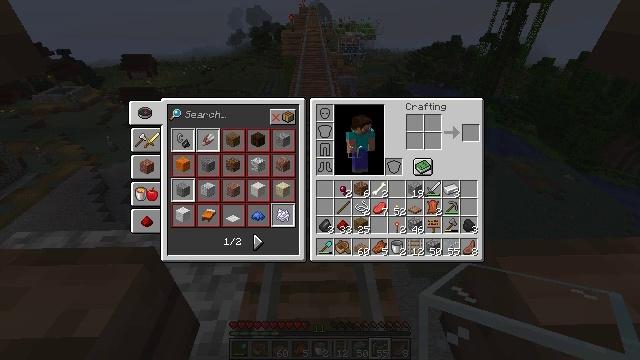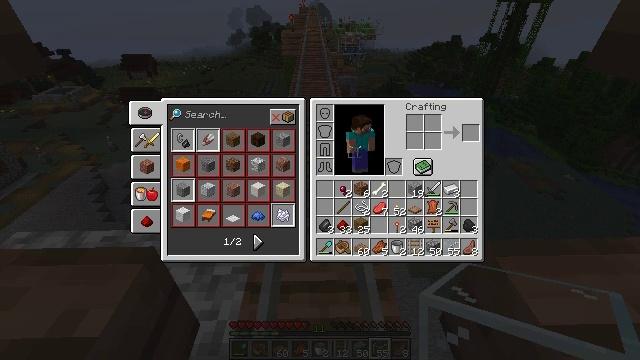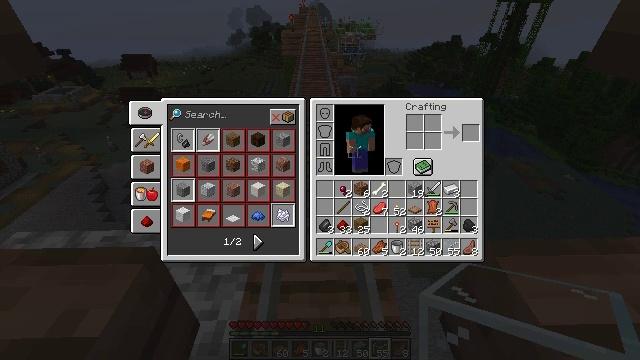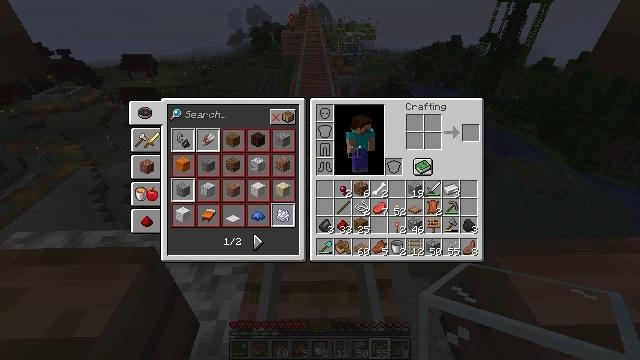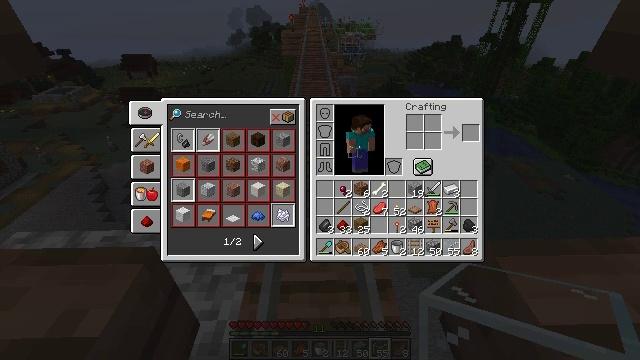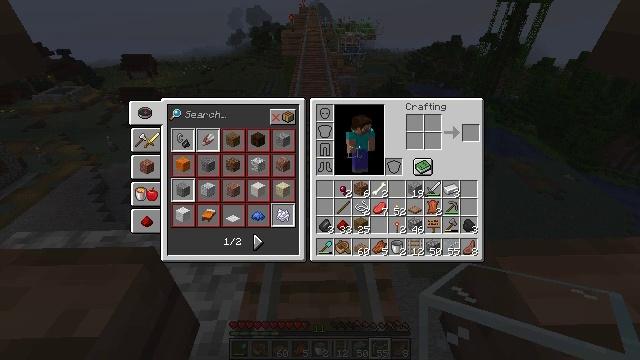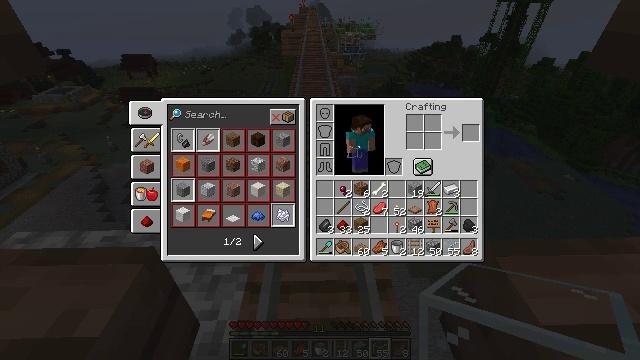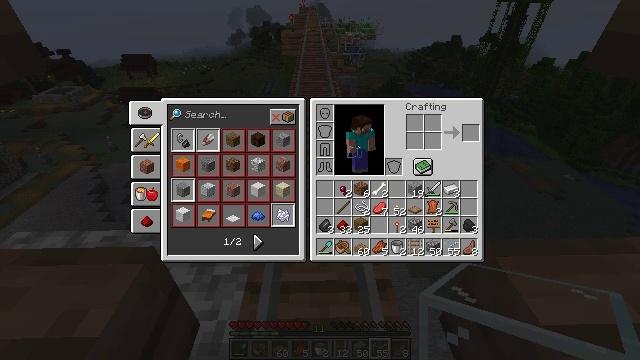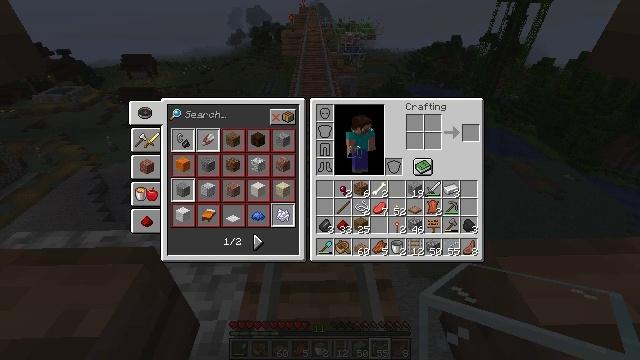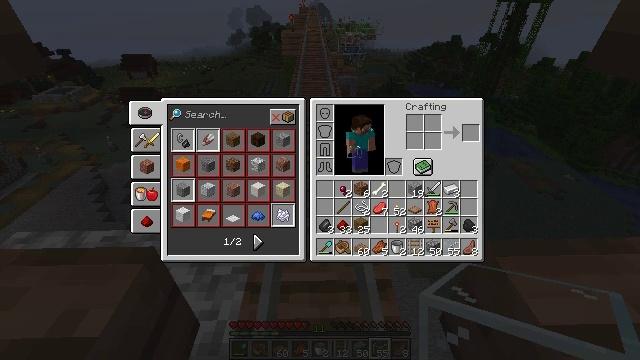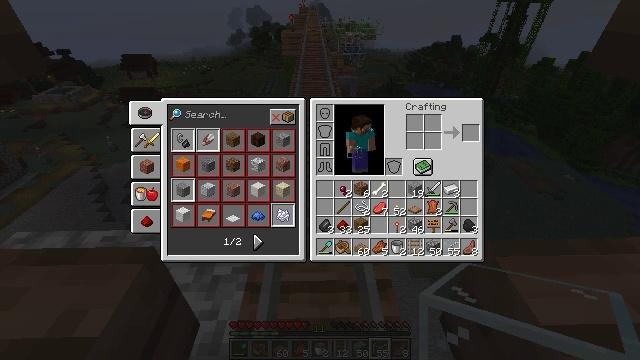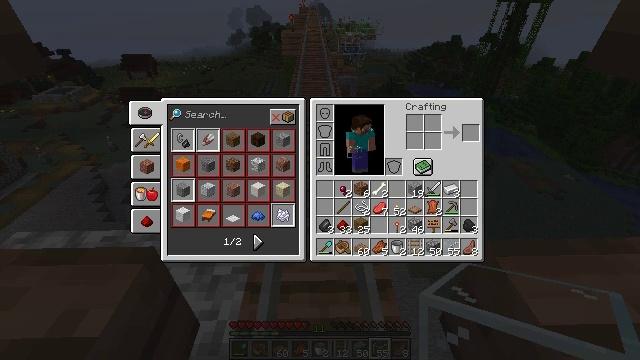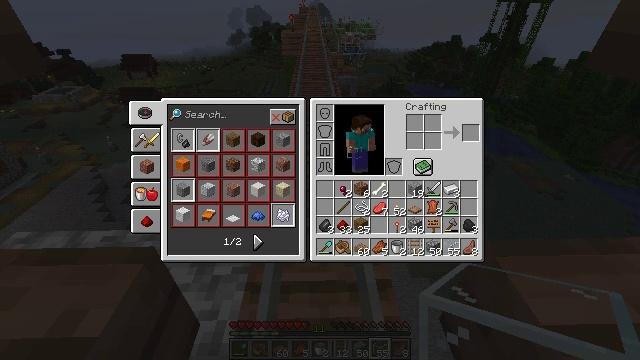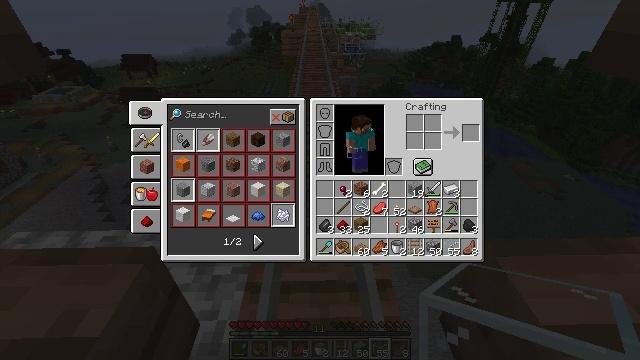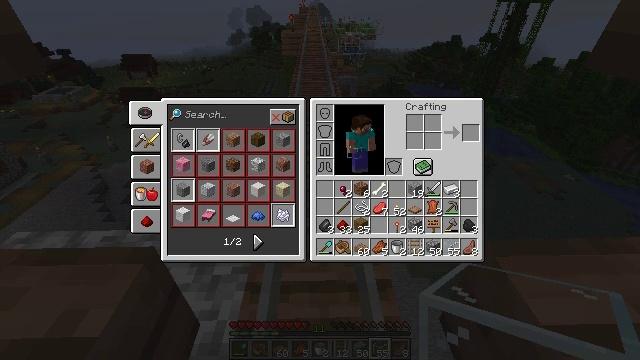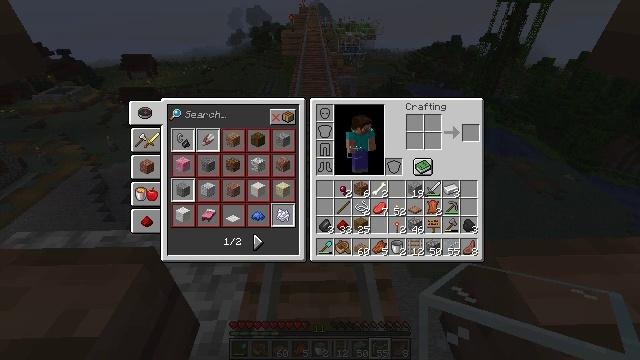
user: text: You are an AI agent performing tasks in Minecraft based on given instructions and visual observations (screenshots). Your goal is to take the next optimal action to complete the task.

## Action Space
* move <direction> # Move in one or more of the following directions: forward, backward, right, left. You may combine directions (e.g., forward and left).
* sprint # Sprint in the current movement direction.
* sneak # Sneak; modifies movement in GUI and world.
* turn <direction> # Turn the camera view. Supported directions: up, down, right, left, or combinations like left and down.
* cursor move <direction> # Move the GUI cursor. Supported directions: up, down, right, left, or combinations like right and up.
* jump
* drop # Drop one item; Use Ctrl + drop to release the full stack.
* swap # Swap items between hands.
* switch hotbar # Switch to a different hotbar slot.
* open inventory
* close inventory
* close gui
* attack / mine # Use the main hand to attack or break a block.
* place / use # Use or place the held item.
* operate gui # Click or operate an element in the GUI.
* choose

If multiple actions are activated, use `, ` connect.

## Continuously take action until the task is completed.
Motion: motion action
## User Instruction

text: Destroy the glass.
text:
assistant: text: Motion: no_op
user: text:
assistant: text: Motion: no_op
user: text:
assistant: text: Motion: no_op
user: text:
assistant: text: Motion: no_op
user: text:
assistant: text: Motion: no_op
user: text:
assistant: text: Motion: no_op
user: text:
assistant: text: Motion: no_op
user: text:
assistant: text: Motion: no_op
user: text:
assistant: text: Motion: no_op
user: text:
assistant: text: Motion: no_op
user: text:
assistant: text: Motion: no_op
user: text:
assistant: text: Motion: no_op
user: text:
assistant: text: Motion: no_op
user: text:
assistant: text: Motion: no_op
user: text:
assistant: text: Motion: no_op
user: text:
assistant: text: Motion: no_op
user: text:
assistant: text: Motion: no_op
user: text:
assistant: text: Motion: no_op
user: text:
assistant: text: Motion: no_op
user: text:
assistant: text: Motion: no_op
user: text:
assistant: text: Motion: no_op
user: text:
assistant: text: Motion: no_op
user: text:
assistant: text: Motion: no_op
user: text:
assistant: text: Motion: no_op
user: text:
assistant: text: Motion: no_op
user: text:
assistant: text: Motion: no_op
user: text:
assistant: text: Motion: no_op
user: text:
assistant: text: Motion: no_op
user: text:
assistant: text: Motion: no_op
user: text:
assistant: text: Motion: no_op